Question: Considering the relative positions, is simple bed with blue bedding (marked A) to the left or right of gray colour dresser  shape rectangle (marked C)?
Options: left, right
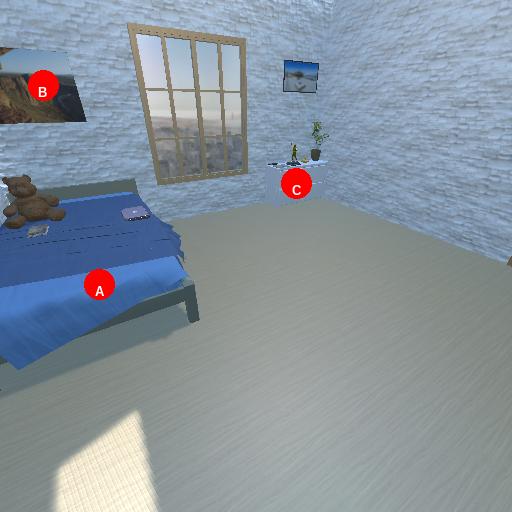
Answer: left